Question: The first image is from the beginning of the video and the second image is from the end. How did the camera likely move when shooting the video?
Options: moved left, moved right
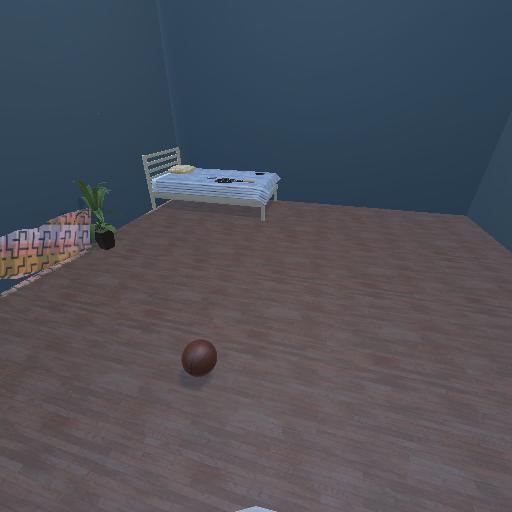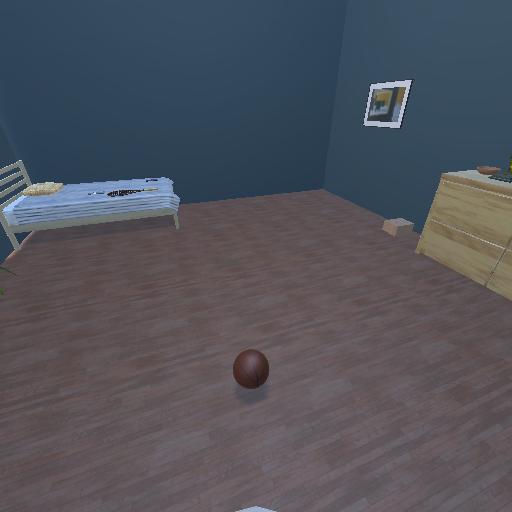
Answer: moved left